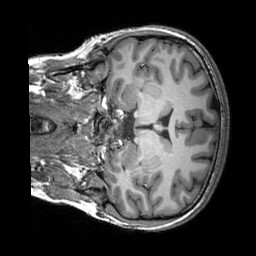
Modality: T1w
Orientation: coronal
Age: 24
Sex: female
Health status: healthy
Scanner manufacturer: siemens
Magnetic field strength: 3 T
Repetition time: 2.3 s
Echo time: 0.00303 s